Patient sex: M
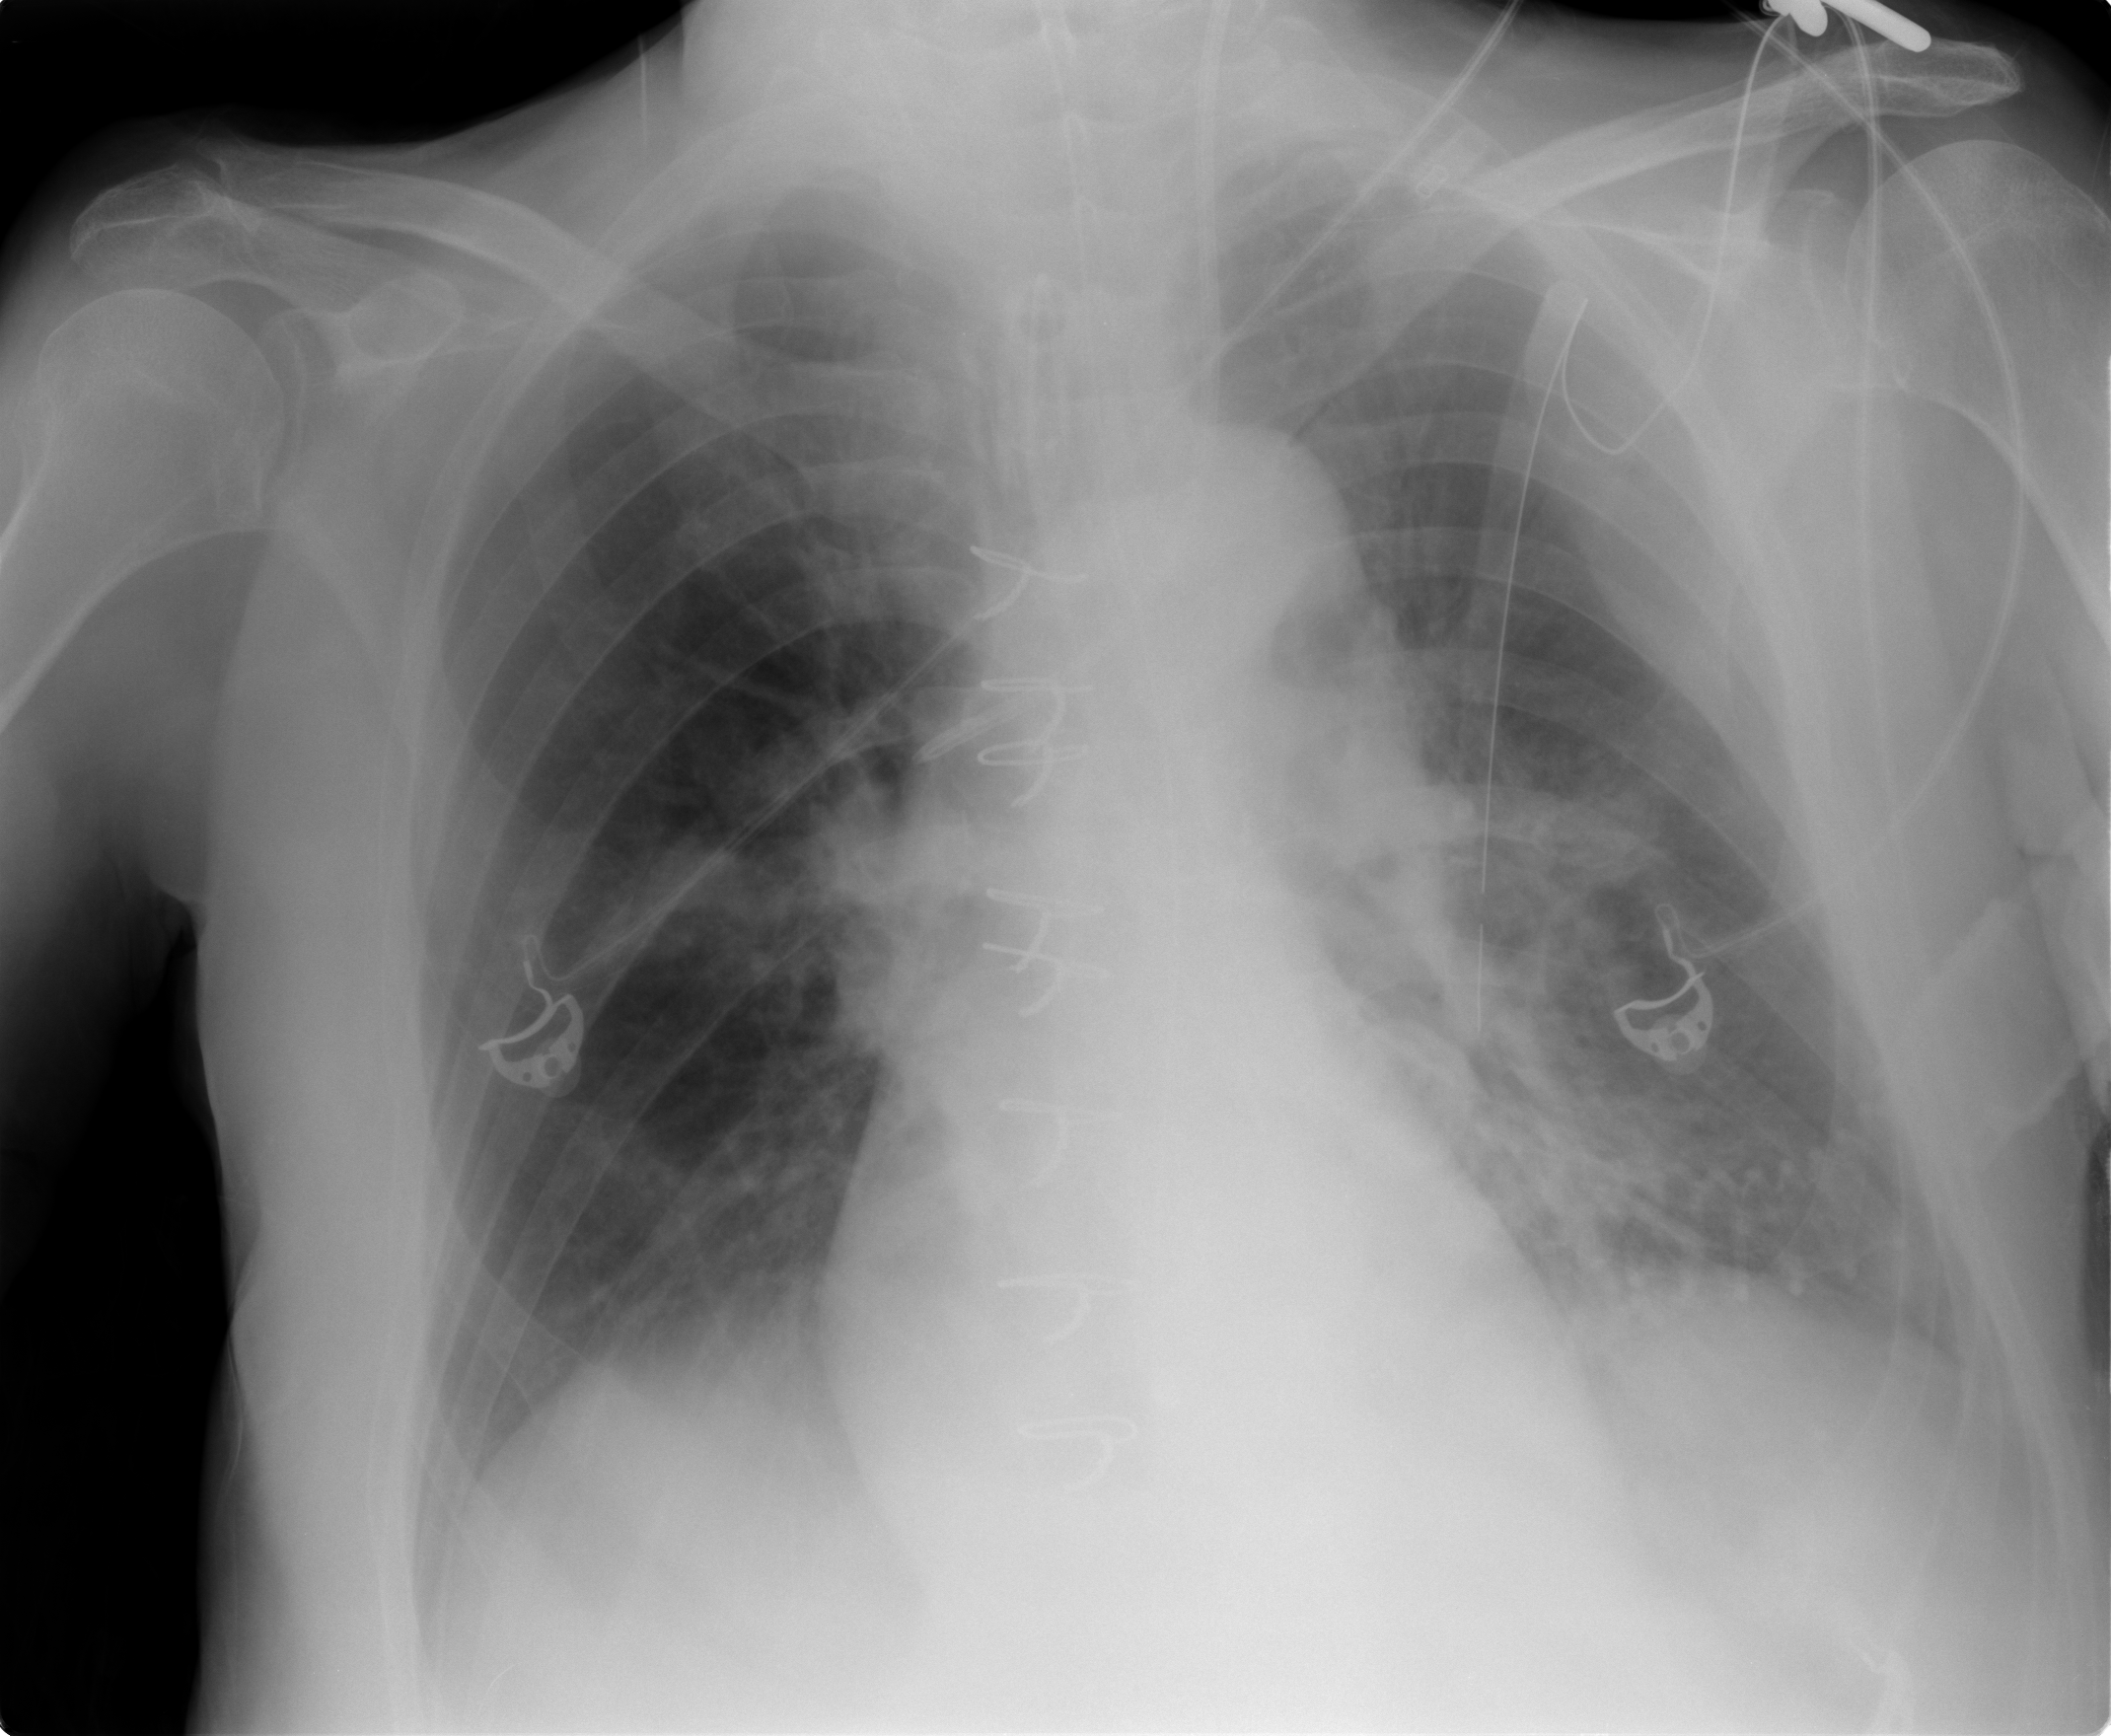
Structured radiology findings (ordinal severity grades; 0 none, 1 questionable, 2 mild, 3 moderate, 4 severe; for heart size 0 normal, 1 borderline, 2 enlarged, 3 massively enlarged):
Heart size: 0
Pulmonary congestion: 2
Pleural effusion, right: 0
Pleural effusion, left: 2
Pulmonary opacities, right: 0
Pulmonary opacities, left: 2
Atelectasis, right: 0
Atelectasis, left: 1